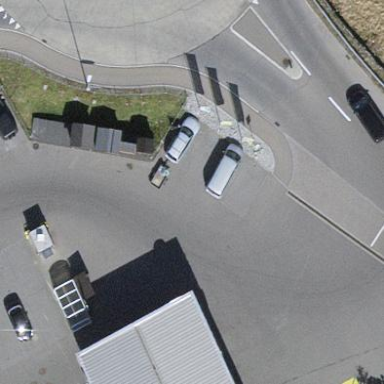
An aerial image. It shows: Street side parking area.